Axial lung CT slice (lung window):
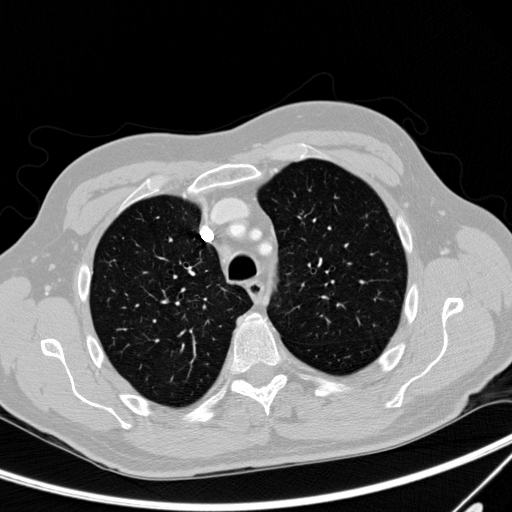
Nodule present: no